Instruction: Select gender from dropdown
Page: traveler
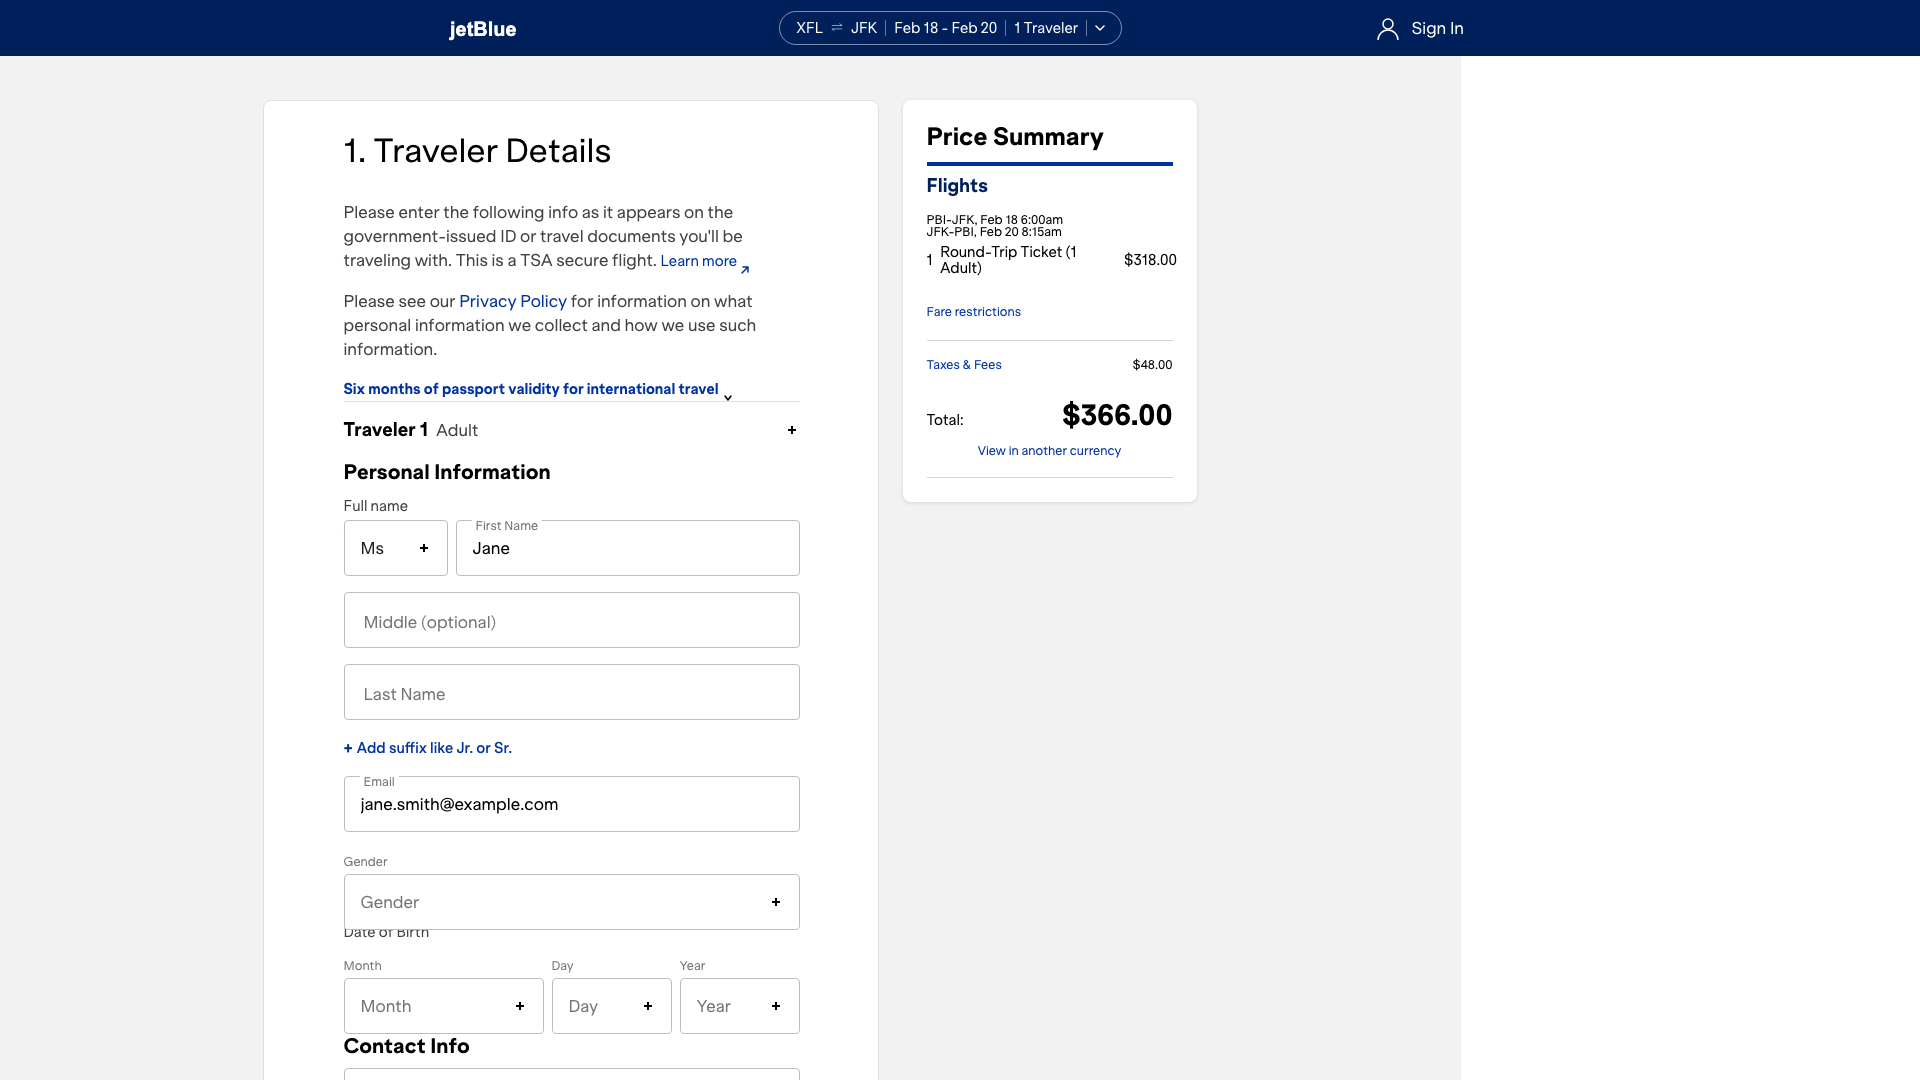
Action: click